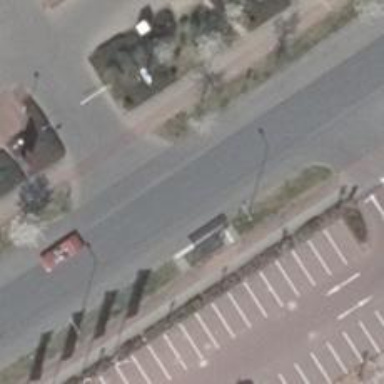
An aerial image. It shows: Public transport stop position.